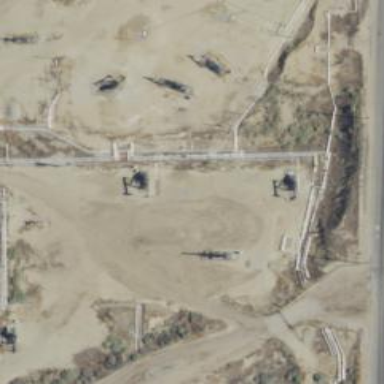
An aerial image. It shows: Petroleum well.